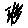
Label: star